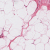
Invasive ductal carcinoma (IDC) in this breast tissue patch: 0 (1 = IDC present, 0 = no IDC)